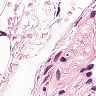
Metastatic tissue present: no